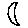
Label: moon